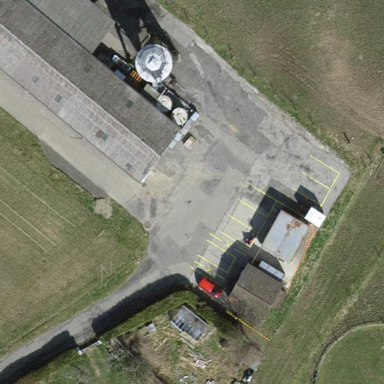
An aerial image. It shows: Farmyard area.